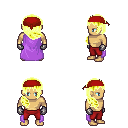
a pixel art fantasy rpg character, male body template, human, tanned skin, lavender cape, red pants, gold right-swept hairstyle, red bandana, metal gloves, four views (front, back, left, right), 2x2 character sprite sheet, small pixel art, hard edges, no anti-aliasing